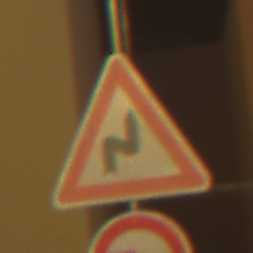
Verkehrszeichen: DoppelkurveRechts
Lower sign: UeberholverbotKraftfahrzeuge
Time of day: Night
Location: Outdoor (Urban)
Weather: Clear
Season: NotSpecified
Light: Artificial